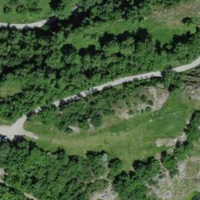
EUNIS habitat code: 50
Species observed at this site:
Pontia edusa
Echium vulgare
Prunus mahaleb
Saxifraga paniculata
Opuntia humifusa